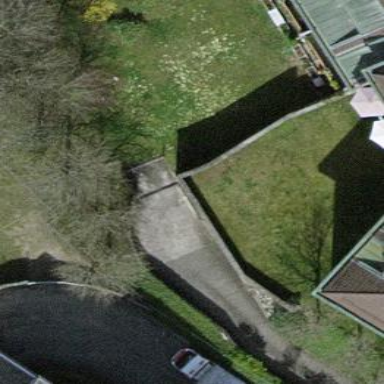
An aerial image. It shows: Garden surrounded by fence.